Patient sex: M
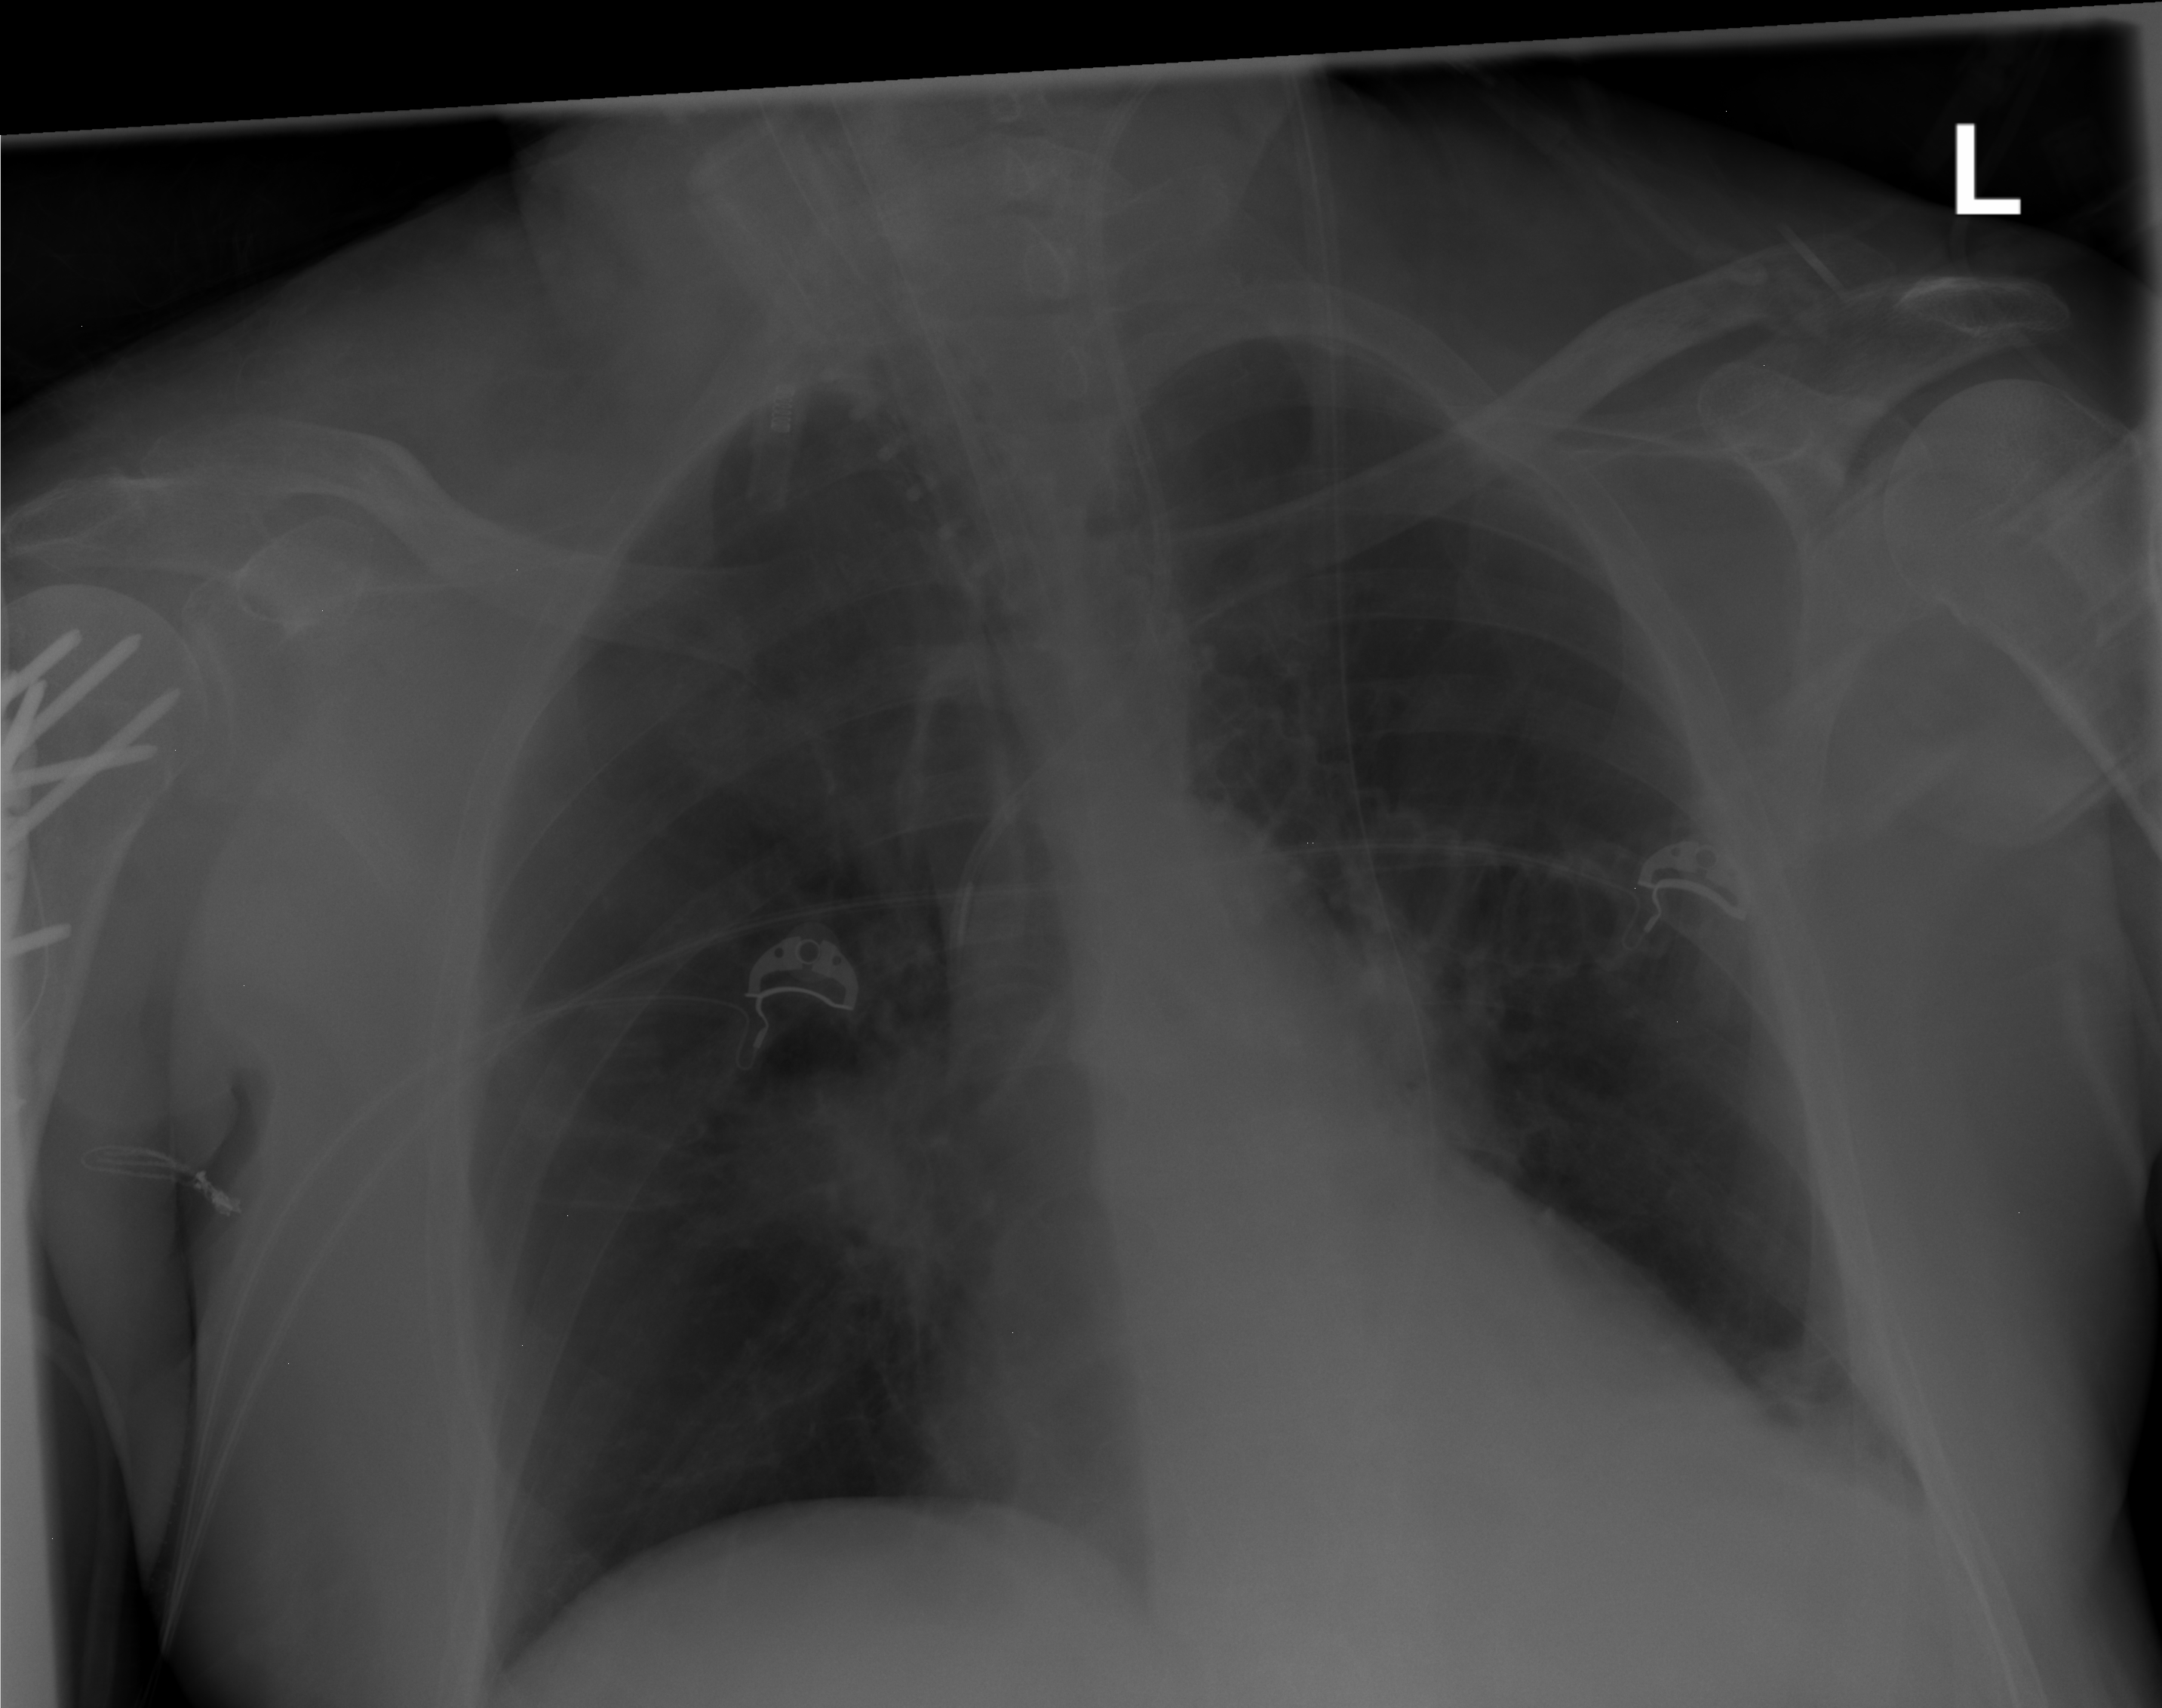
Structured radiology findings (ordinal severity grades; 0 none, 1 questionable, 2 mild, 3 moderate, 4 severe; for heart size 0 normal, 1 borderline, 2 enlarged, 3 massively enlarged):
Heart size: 2
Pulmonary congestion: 0
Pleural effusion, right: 0
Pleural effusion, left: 1
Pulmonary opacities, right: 0
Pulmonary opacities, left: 0
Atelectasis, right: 0
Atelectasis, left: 2